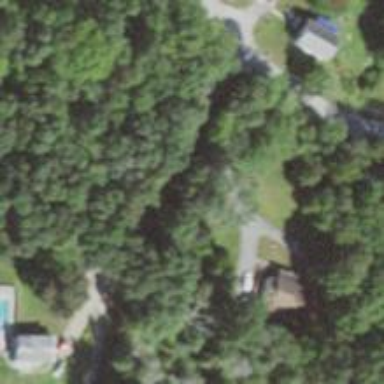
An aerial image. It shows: Residential driveway serving as service road.